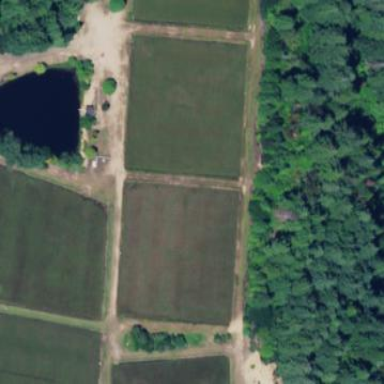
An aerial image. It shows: Farmland with cranberries as the crop.